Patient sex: M
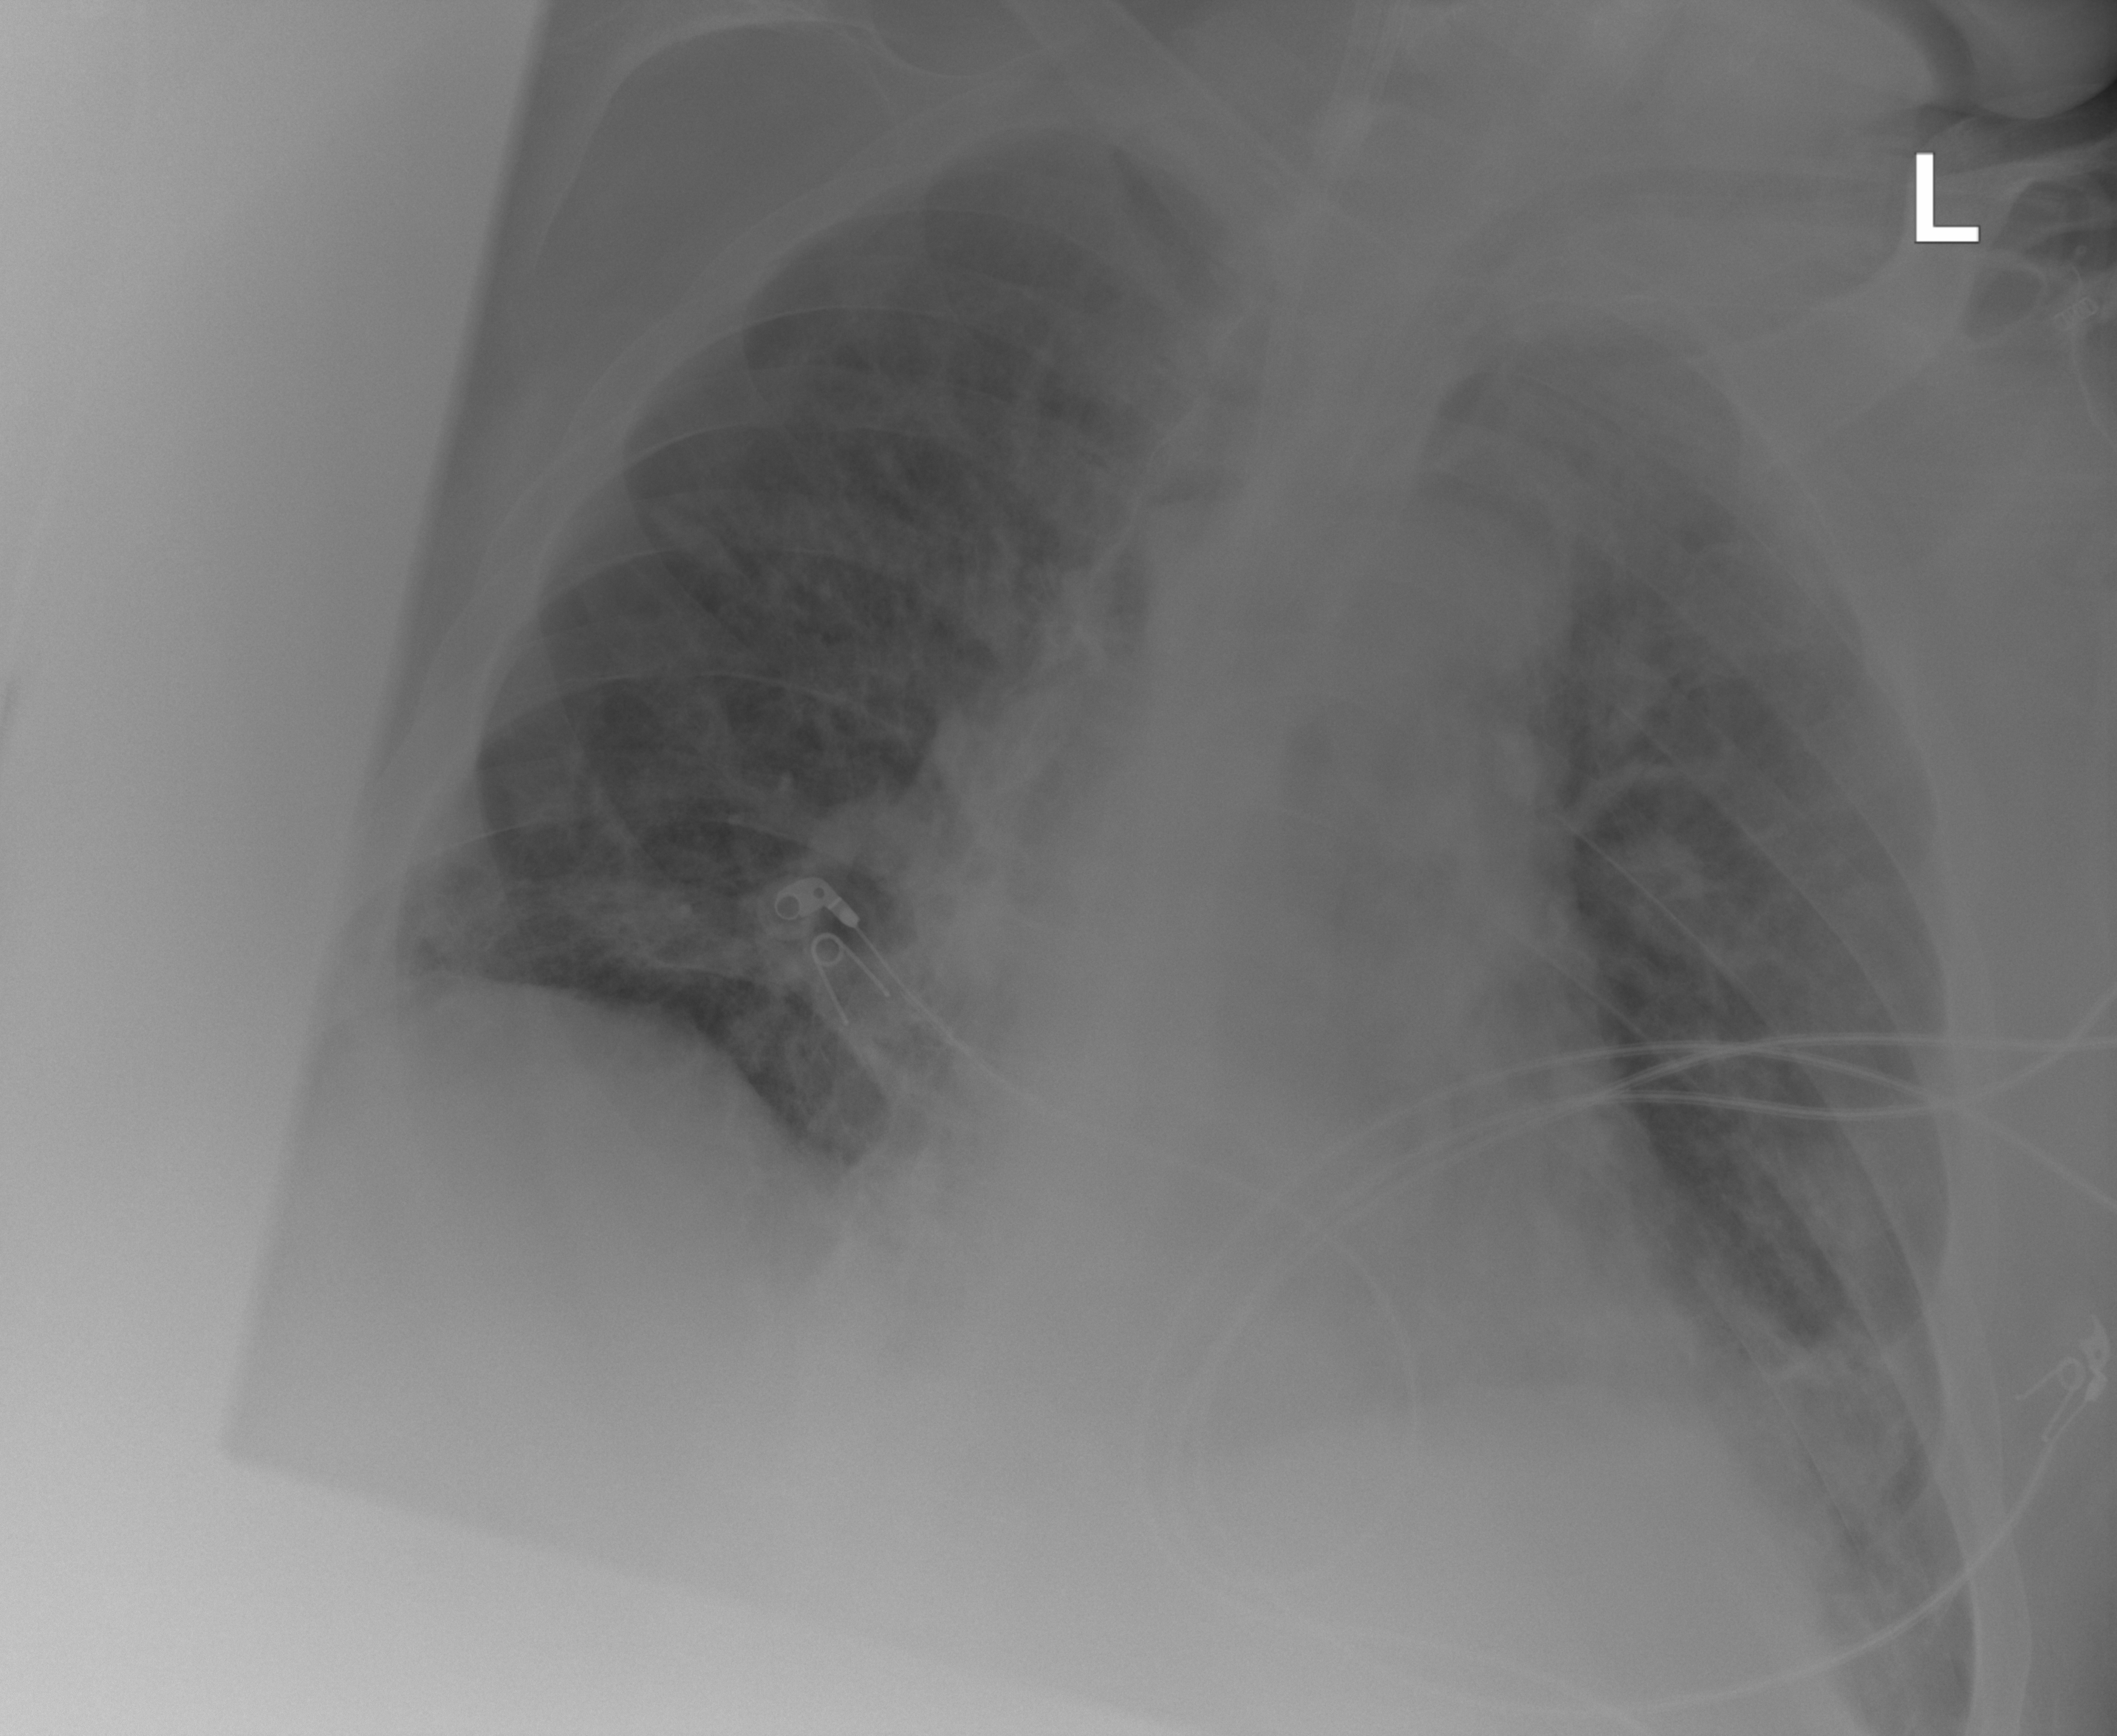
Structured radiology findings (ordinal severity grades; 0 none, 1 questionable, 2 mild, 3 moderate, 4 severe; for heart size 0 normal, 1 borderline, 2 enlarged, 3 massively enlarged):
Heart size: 2
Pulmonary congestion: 0
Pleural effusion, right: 0
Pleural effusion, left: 0
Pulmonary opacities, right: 2
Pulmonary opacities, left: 2
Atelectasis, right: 2
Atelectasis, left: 2